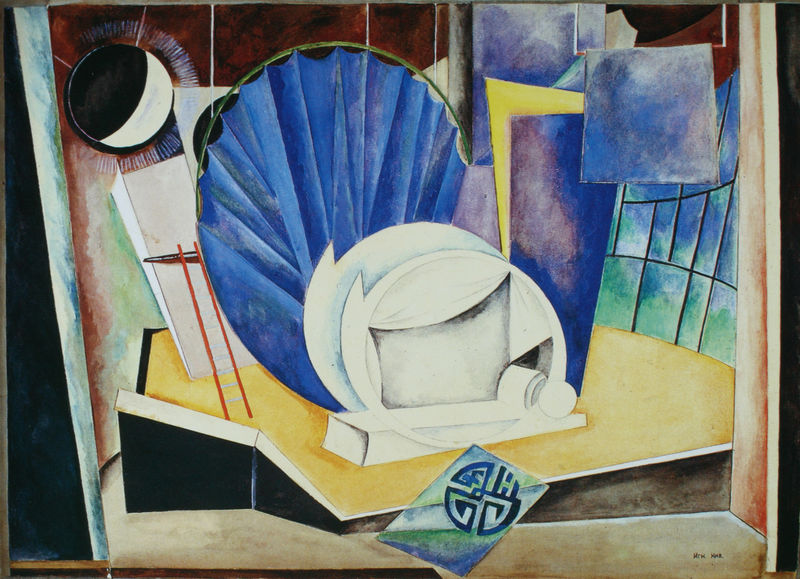
Titel: Prinzessin Turandot
Künstler: Ignatij Niwinskij
Standort: Moskau
Institution: Bachruschin-Museum
Schlagwörter: blau, dunkel, himmel, schatten, weiß, wolken, aquarell, dreieck, gelb, grün, kubismus, sand, braun, fenster, glas, grau, hell, licht, schwarz, tisch, tür, zeichen, rot, tuch, fächer, rahmen, teller, signatur, gitter, tücher, decke, kreis, rund, stock, stilleben, stillleben, abstrakt, flächen, modern, formen, lila, violett, linien, seile, striche, mond, linie, seil, geld, form, halbmond, sichel, strich, stöcke, zirkus, manege, chinesisch, china, geometrisch, picasso, muschel, quadrat, viereck, konstruktivismus, turkis, trapez, halbmmond, weiß blau